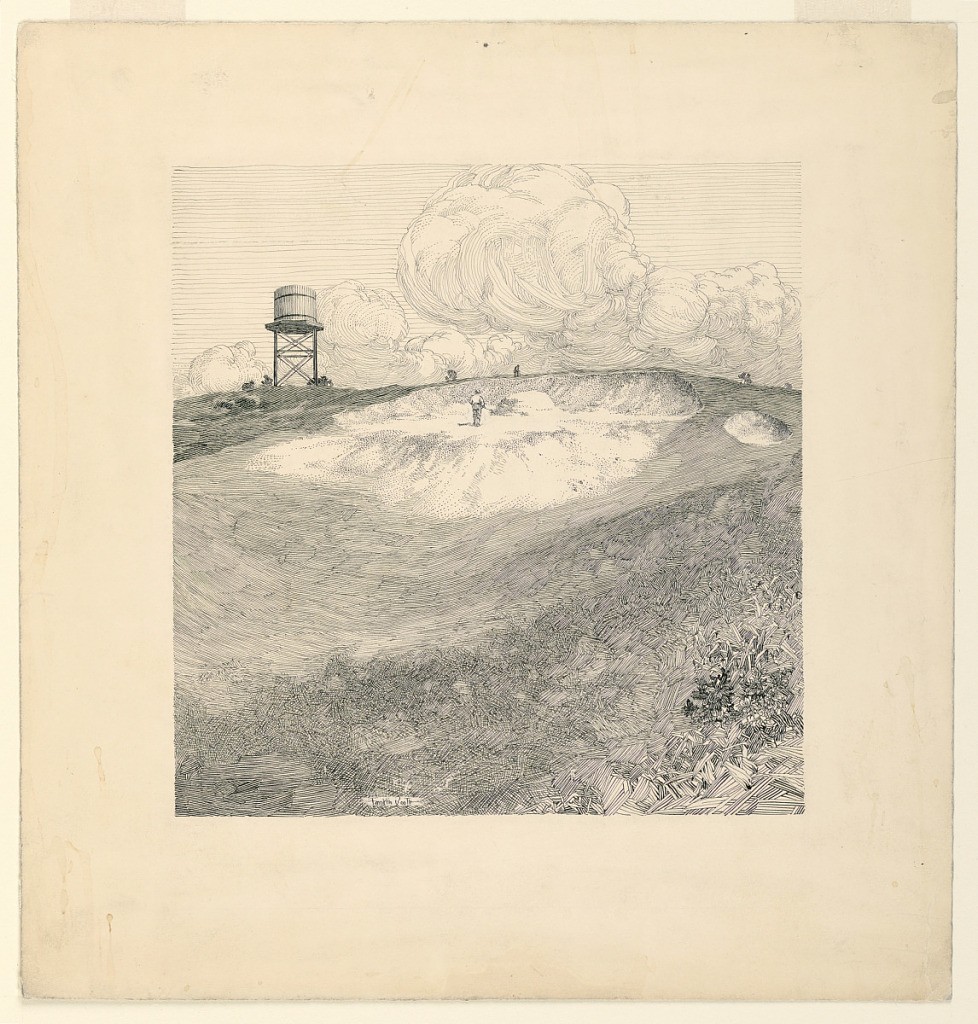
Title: The Sahara
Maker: Franklin Booth, American, 1874–1948
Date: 1909
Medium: Pen and black ink on illustration board
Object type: Drawing
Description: Golf links, with a golfer shown in the distance. A water tower, left.